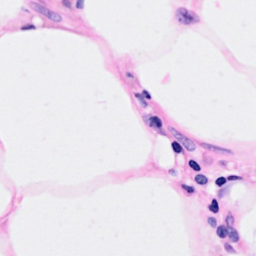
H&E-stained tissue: Breast